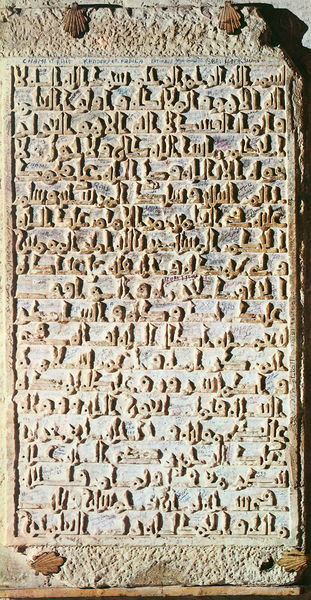
Titel: Die Moschee von Cordoba
Institution: Cordoba
Schlagwörter: gelb, braun, zeichen, stein, ton, schrift, tafel, inschrift, besch, schriftzeichen, text, fragment, stück, wachs, schnörkel, arabisch, muscheln, osten, symbole, ägypten, schrifttafel, steintafel, altertümlich, hyroglyphen, archeologie, sandsteinfarben, babylonisch, schriftsystem